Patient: sex M, age 51
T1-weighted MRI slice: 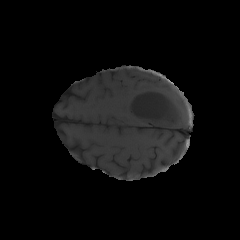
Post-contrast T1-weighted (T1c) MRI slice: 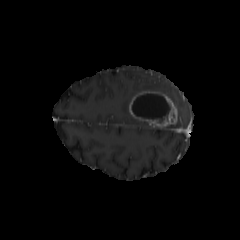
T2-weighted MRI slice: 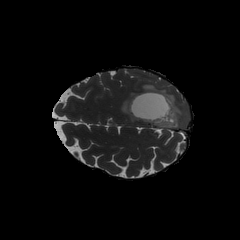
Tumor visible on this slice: yes
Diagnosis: Glioblastoma, IDH-wildtype
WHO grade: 4